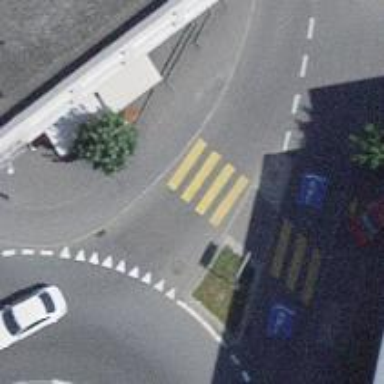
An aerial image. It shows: Kerb barrier.